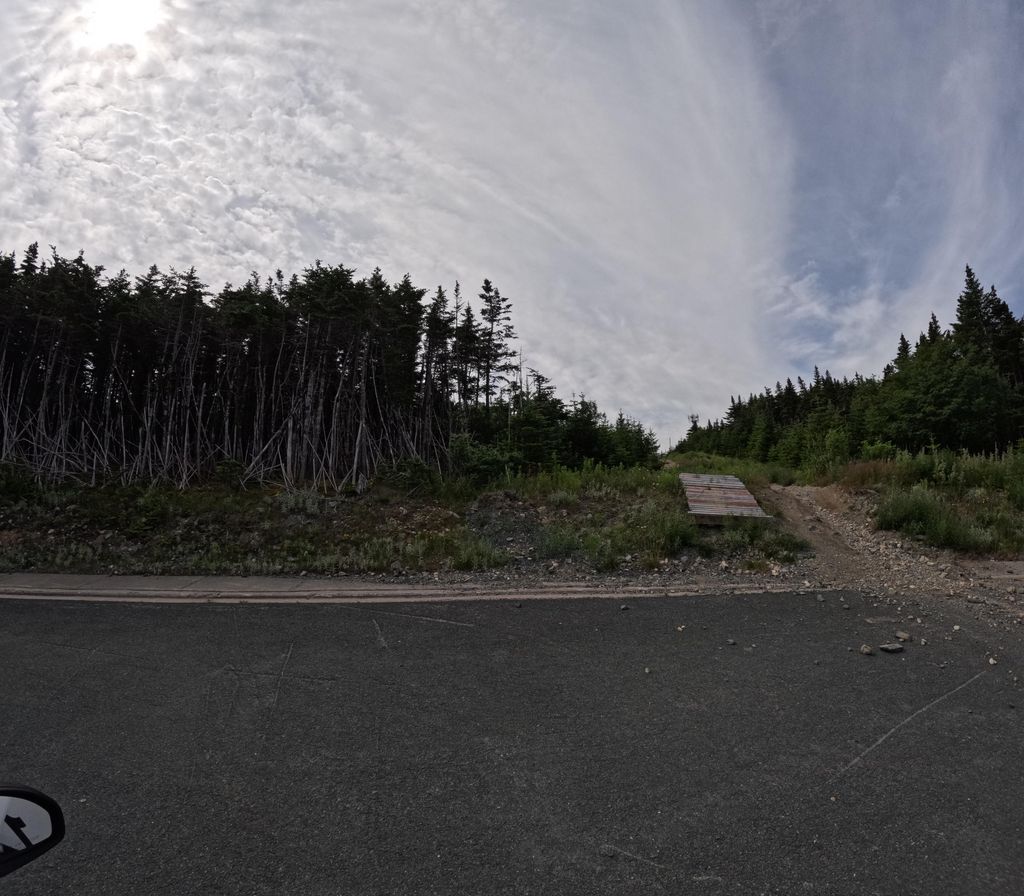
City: st_johns